Question: I am trying to use clustering in R. I am a rookie and havent worked much with R.
I have the geo location points as latitude and longitude values. What I am looking to do is to find out the hotspots using this data.
I am looking to create clusters of 4 or more points that are 600 feet apart.
I want to get the centroids of such clusters and plot them.
The data looks like this:
'''
LATITUDE LONGITUD
32.70132 -85.52518
34.74251 -86.88351
32.55205 -87.34777
32.64144 -85.35430
34.92803 -87.81506
32.38016 -86.29790
32.42127 -87.08690
...
structure(list(LATITUDE = c(32.70132, 34.74251, 32.55205, 32.64144,
34.92803, 32.38016, 32.42127, 32.9095, 33.58092, 32.51617, 33.5726,
33.83251, 34.65639, 34.27694, 33.73851, 33.95132, 31.35445, 34.05263,
33.37959, 30.50248, 32.31561, 32.66919, 31.75039, 33.56986, 33.27091,
33.93598, 32.30964, 31.09773, 32.26711, 33.54263, 34.72014, 34.78548,
30.65705, 31.25939, 31.27647, 30.54322, 31.22416, 33.38549, 33.18338,
31.16811, 32.38368, 32.36253, 31.14464), LONGITUD = c(-85.52518,
-86.88351, -87.34777, -85.3543, -87.81506, -86.2979, -87.0869,
-85.75888, -86.27647, -86.21179, -86.65275, -87.2696, -85.72738,
-87.71489, -86.48934, -86.29693, -88.22943, -87.55328, -85.31454,
-87.79342, -86.88108, -86.26669, -88.04425, -86.44631, -87.74383,
-87.72403, -86.28067, -85.4449, -87.62541, -86.56251, -86.48971,
-85.59656, -88.24491, -86.60828, -86.18112, -88.22778, -85.63784,
-86.03297, -87.55456, -85.37719, -86.38047, -86.21579, -86.86606
)), .Names = c("LATITUDE", "LONGITUD"), class = "data.frame", row.names = c(NA,
-43L))
'''
There are 30,800 entries (geo locations) in the above data frame. I have given a sample above.
I cannot use K means as it creates the no. of clusters specified but that is not the case here. Clusters should consist of 4 or more points that are within a distance of some 600ft.
Just as an initial step, I tried to plot all the latitude and longitude points and have an idea how the visualization looks like. So that I can use it to check if the plot of clusters formed and this plot look alike.
'''
plot(dbfvar[,1], dbfvar[,2], type="l") #dbfvar is the dataframe having above data.
'''
The plot was not satisfactory. It was not as expected.
The main part is to create the clusters and obtain the centroids of them, and visualize the centroids of the clusters formed.
P.S. : I am not confined to using R, I can use python as well. I am looking for a good solution for the above problem before I go ahead and implement it over 7 such files (each of 30,800 geo locations.)
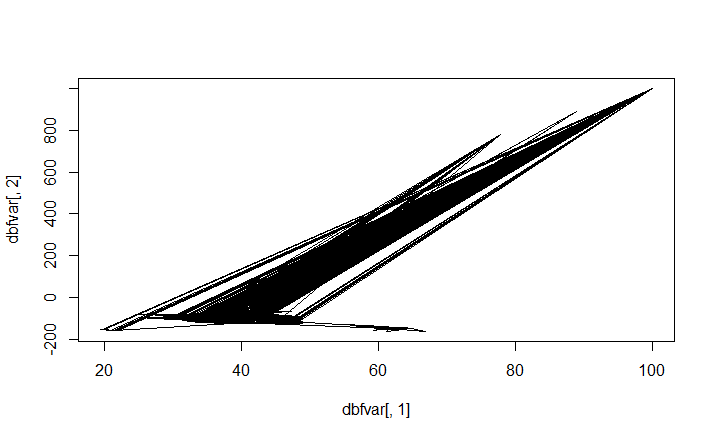
Answer: Hierarchical clustering is one approach.
First you construct a dendrogram:
'''
dend <- hclust(dist(theData), method="complete")
'''
I am using "complete" linkage here, so that all that the groups are merged by the maximum-distance "rule". This should be useful later if we want to make sure that all of our points in one group are at most a certain distance apart.
I choose the distance of "2" (Because I am not sure how to convert your latitudes and longitudes to feet. You should convert first and then choose 600 instead of 2). Here is the resulting dendrogram with the cutting at height of "2".
'''
plot(dend, hang=-1)
points(c(-100,100), c(2,2), col="red", type="l", lty=2)
'''

Now each subtree intersected by the red line will become one cluster.
'''
groups <- cutree(theData, h=2) # change "h" here to 600 after converting to feet.
'''
We can plot them as a scatter plot to see how they look:
'''
plot(theData, col=groups)
'''

Promising. The points nearby form clusters which is what we wanted.
Let's add centers and circles around those centers with the radius of 1 (so that the max distance within the circle is 2):
'''
G1 <- tapply(theData[,1], groups, mean) # means of groups
G2 <- tapply(theData[,2], groups, mean) # ...
library(plotrix) # for drawing circles
plot(theData, col=groups)
points(G1, G2, col= 1:6, cex=2, pch=19)
for(i in 1:length(G1)) { # draw circles
draw.circle(G1[i], G2[i], 1, border=i,lty=3,lwd=3)
}
'''

Looks like drawing circles around the mean is not the best way to capture all of the points within the cluster. Nevertheless visually it can be verified that maximum distance between the points in one groups is 2. (just try shifting circles a bit to encapsulate all of the points).